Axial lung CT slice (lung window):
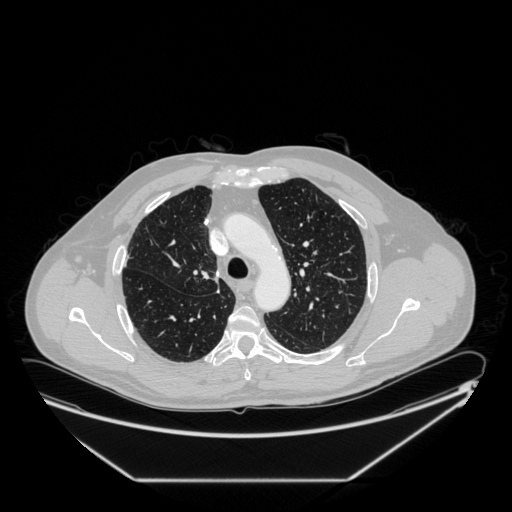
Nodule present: no